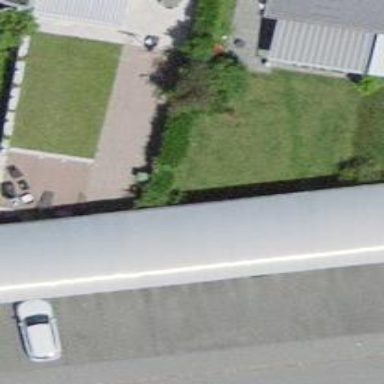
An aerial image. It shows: Group of garages.